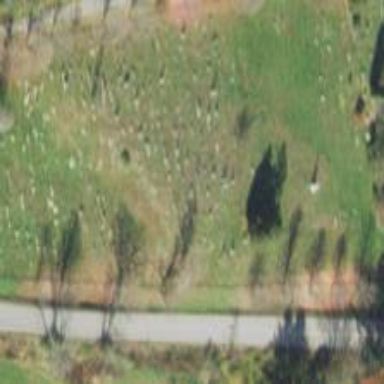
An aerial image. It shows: Cemetery.